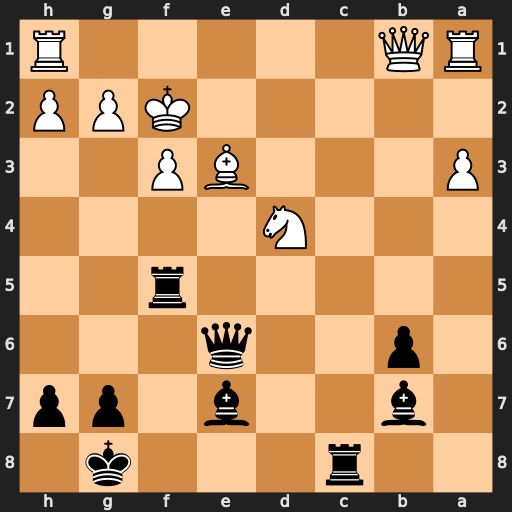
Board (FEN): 2r3k1/1b2b1pp/1p2q3/5r2/3N4/P3BP2/5KPP/RQ5R
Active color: b
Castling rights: -
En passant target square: -
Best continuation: Bh4+ g3 Rxf3+ Nxf3 Rf8